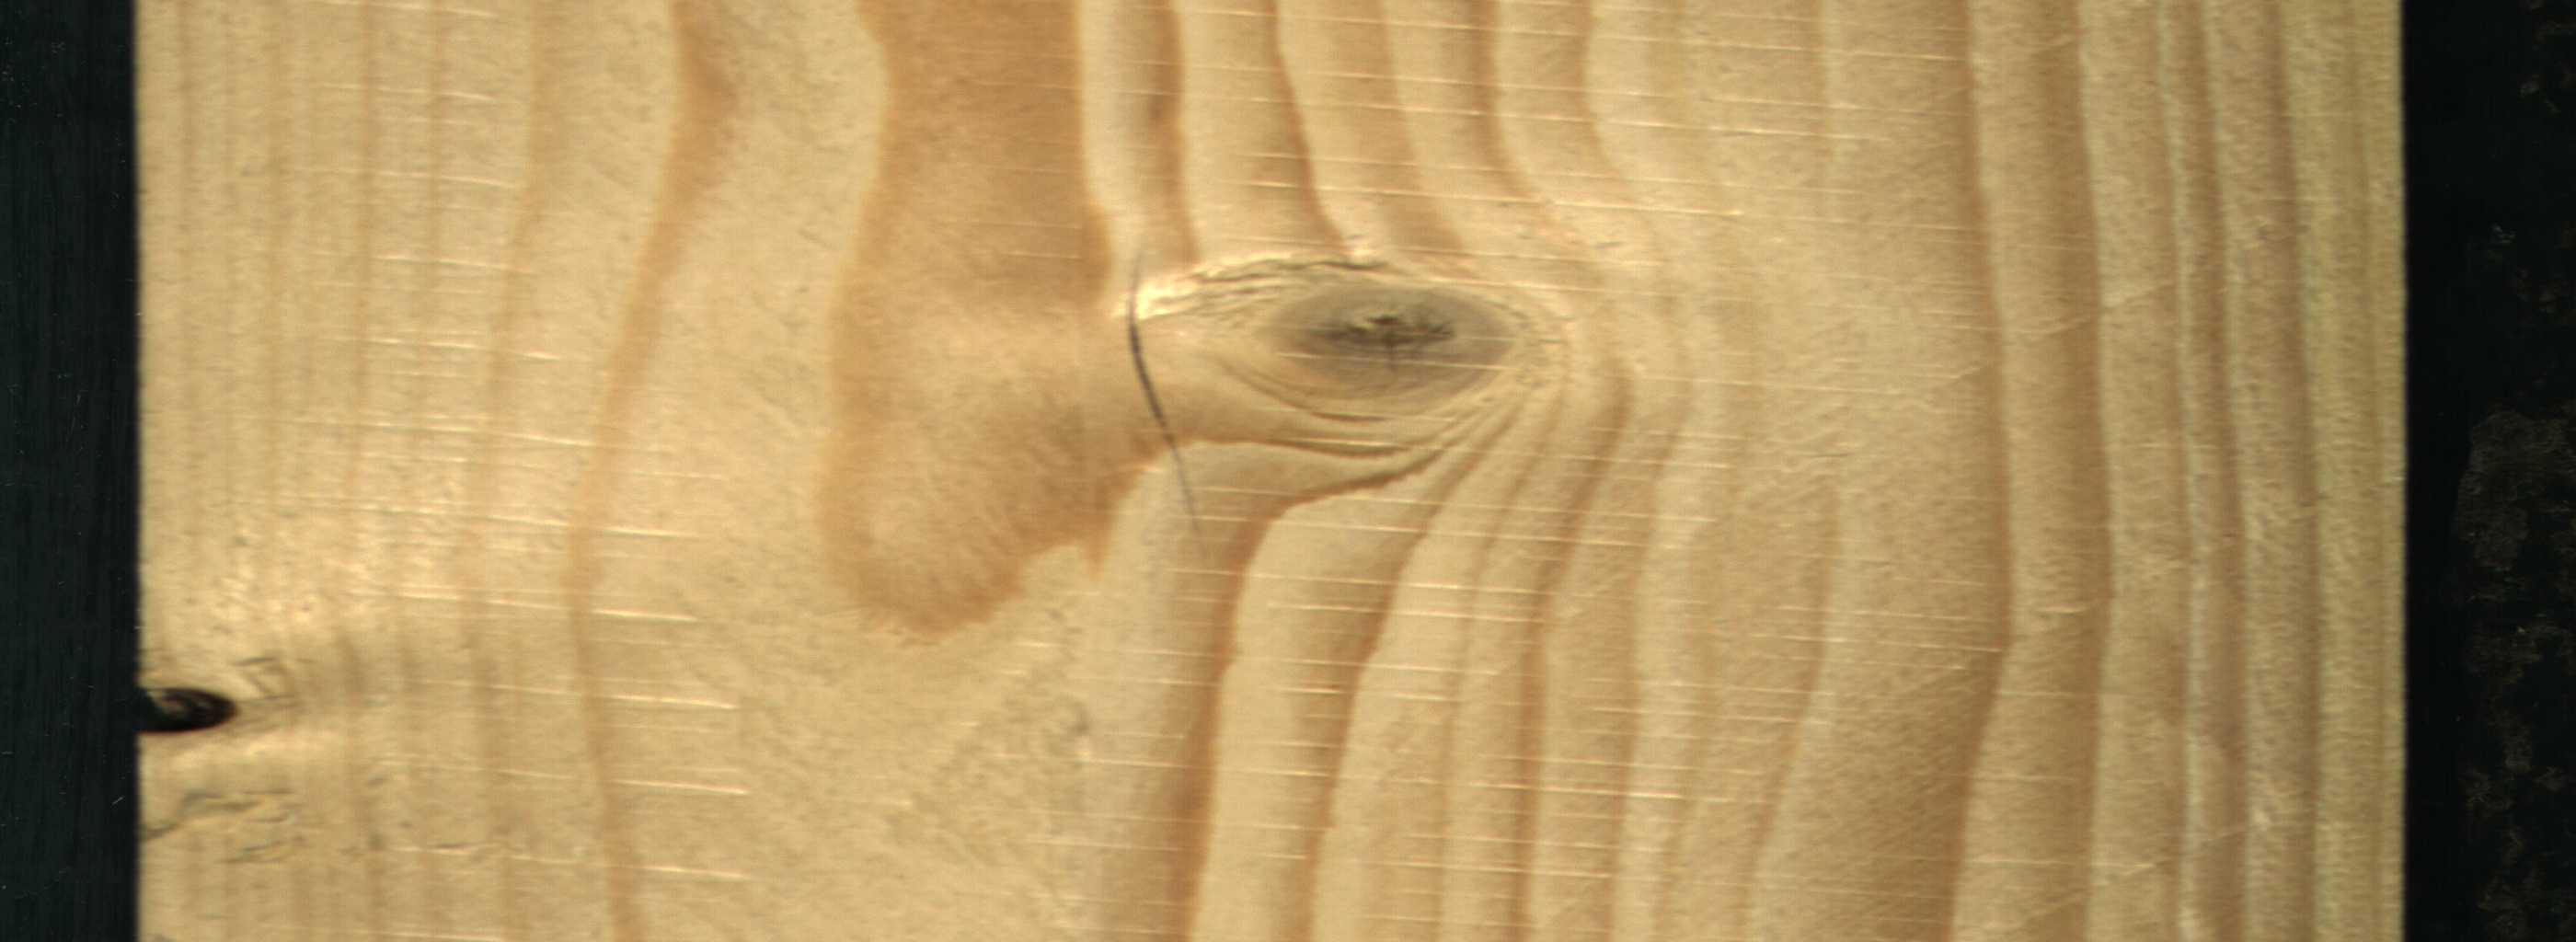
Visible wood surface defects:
Crack
Knot_missing
Live_Knot